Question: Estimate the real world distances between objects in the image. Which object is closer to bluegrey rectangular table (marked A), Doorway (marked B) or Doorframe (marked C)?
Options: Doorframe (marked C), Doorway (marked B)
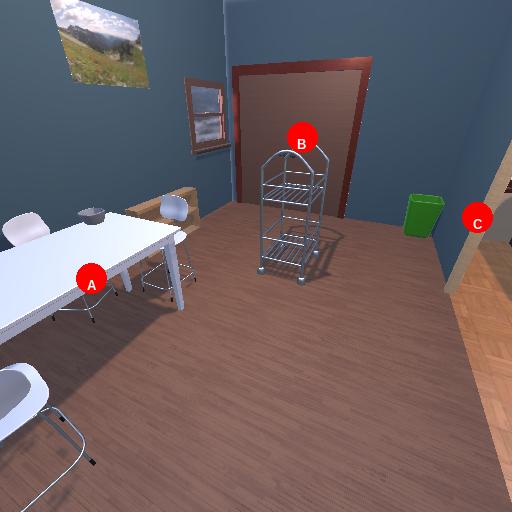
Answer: Doorframe (marked C)